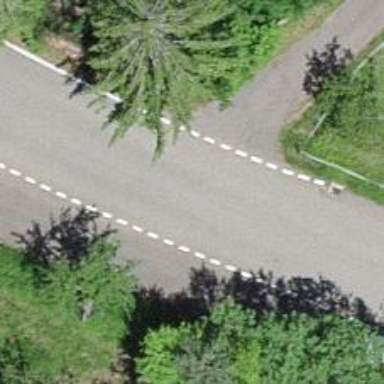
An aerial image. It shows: Tertiary road.